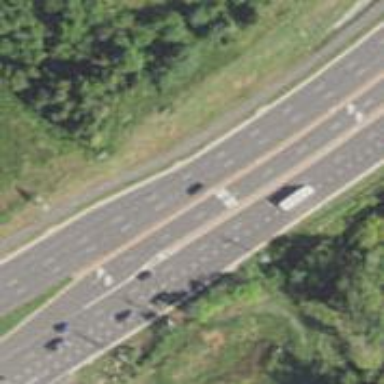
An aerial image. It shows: This image shows trunk highway that functions as expressway.